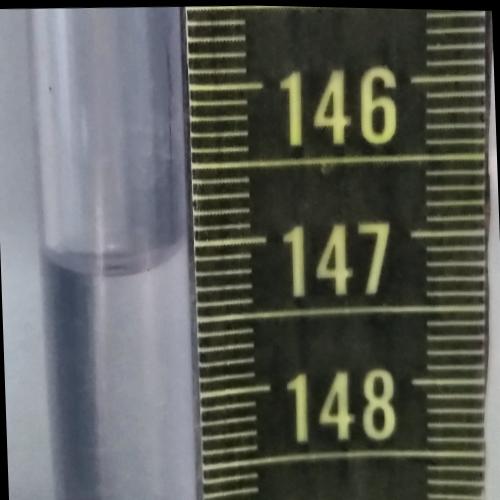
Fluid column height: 147.1 cm